Question: What's the "correct" way of exactly placing and moving views when an app rotates? That is, how can I have fine-grained control of the position, size, and reflow of my views when the UI rotates from portrait to landscape orientation (or vice-versa)? I think my two options are:
1. Use two superviews (portrait and landscape). On rotation: toggle between them.
2. Use one superview. On rotation: change each subview's frame, bounds, and center properties.
If you have two views with distinct enough layouts and elements, then the first way might be good enough. If your two views are essentially the same thing sized for different orientations, the second way is probably a better way to do it using only one view.
I suspect the former could be done with IB and the latter should be done programmatically.

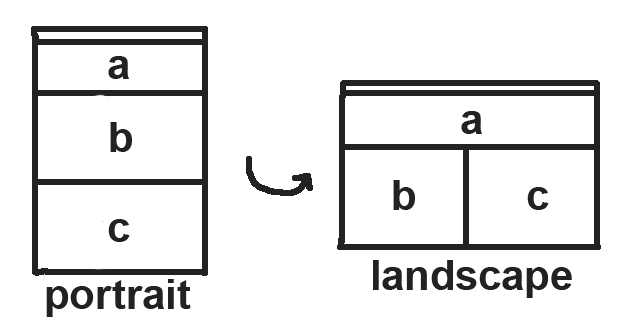
Answer: To have fine-grained control over the position and size of your subviews when the iPhone rotates, change the frame of the subviews in the UIViewController method 'willAnimateRotationToInterfaceOrientation:duration:'. This method is called within an animation block, so all the changes to your subviews' frames that you make inside of it are animated.
'''
- (void)willAnimateRotationToInterfaceOrientation:(UIInterfaceOrientation)toInterfaceOrientation duration:(NSTimeInterval)duration
{
if (UIInterfaceOrientationIsPortrait(toInterfaceOrientation)) {
// Portrait frames
self.subviewA.frame = CGRectMake(x, y, width, height);
self.subviewB.frame = CGRectMake(x, y, width, height);
self.subviewC.frame = CGRectMake(x, y, width, height);
} else {
// Landscape frames
self.subviewA.frame = CGRectMake(x, y, width, height);
self.subviewB.frame = CGRectMake(x, y, width, height);
self.subviewC.frame = CGRectMake(x, y, width, height);
}
}
'''